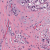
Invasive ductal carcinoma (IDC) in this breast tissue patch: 1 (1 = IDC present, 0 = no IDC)